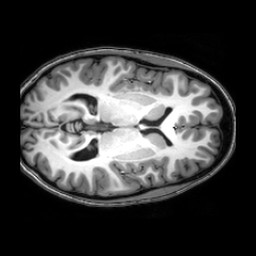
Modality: T1w
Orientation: axial
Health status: healthy
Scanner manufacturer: philips
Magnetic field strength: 3 T
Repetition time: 0.0077 s
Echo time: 0.0035 s